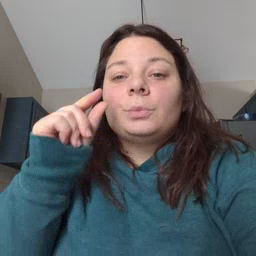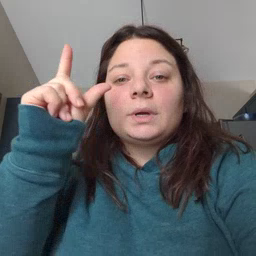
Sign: wake